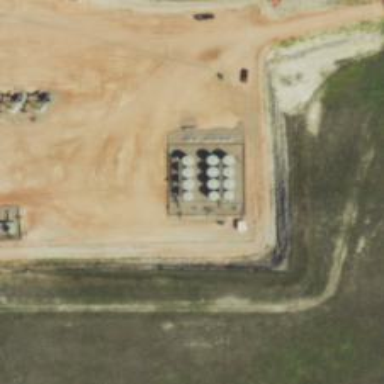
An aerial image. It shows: Storage tank that is man-made.